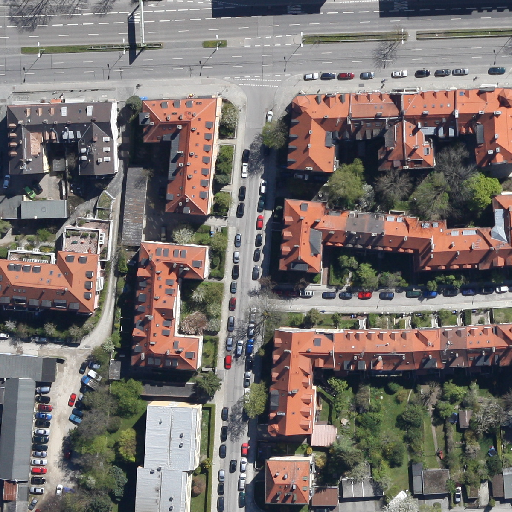
Referring expression: vehicle